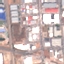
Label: Industrial